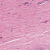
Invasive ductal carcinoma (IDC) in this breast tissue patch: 0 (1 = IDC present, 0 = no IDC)